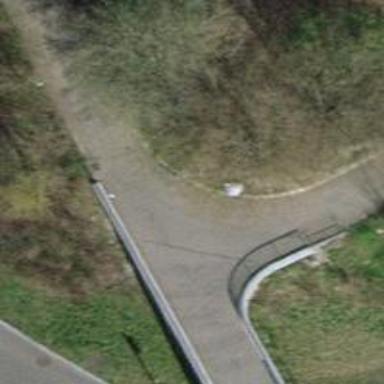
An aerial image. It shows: Asphalt cycleway.